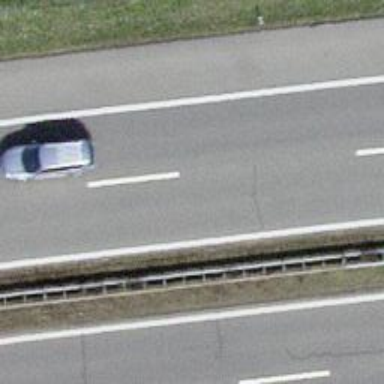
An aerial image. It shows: Motorway.